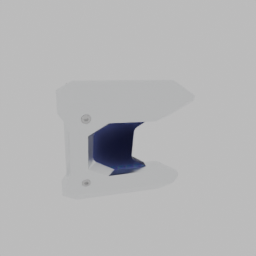
Label: electronics